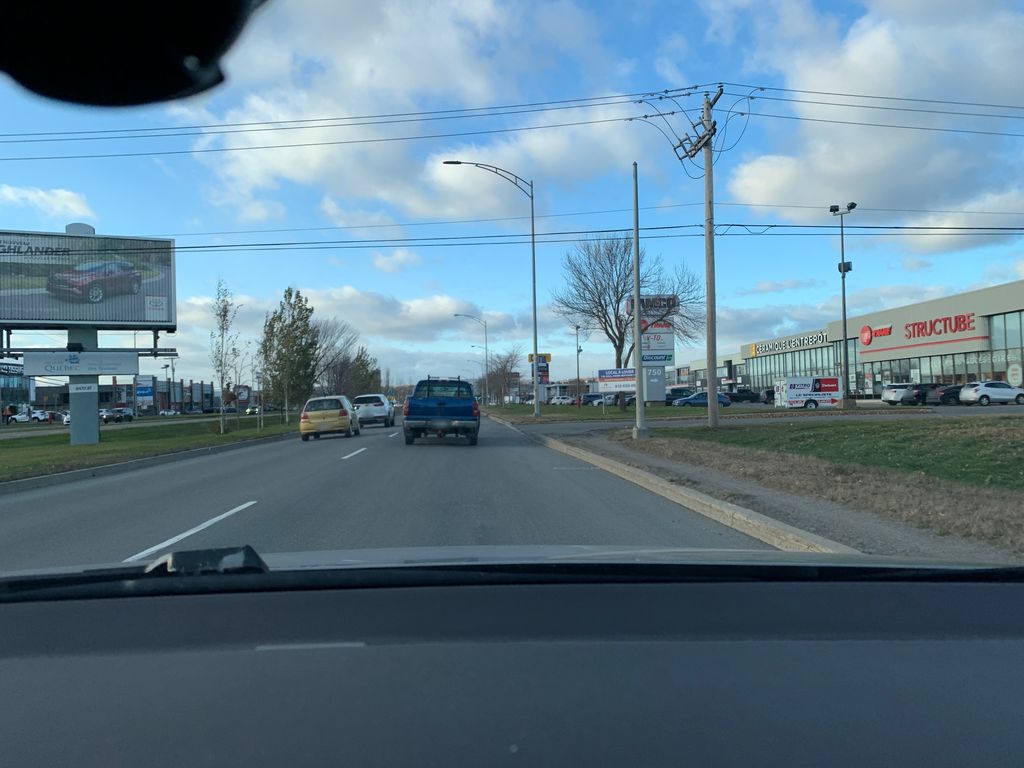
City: quebec_city